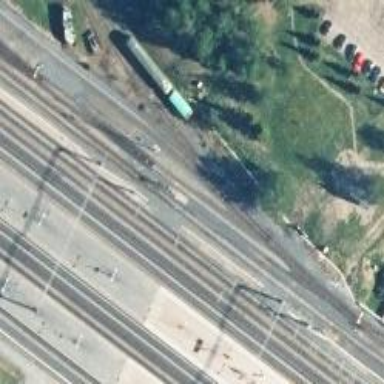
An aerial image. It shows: Wedge is used for the railway derail.